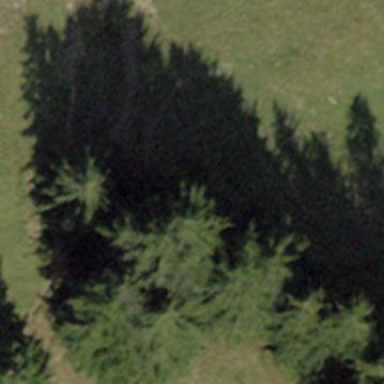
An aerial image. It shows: Forest area.